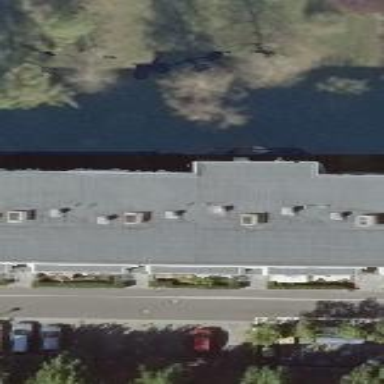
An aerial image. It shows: Building with apartments and flat roof.